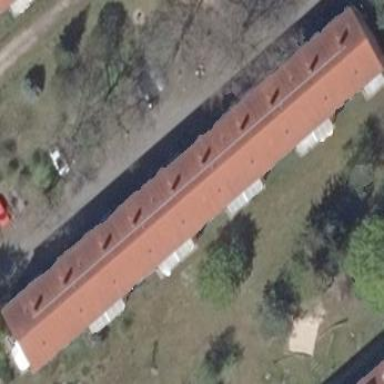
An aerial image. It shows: Gabled roof of red roof tiles covering apartment building.